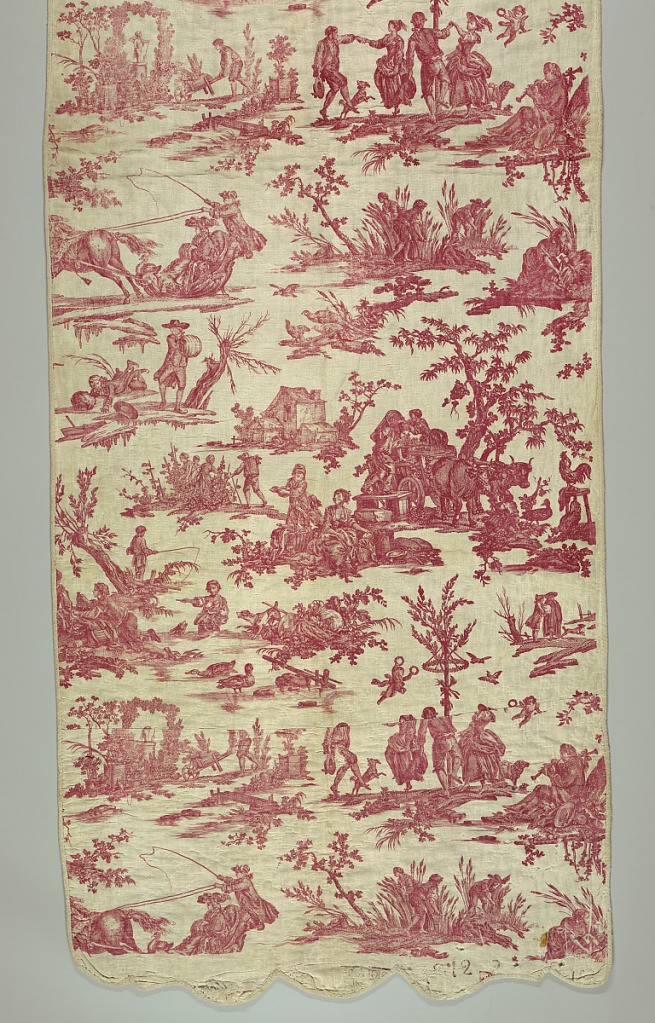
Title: Les Quatre Saisons
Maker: Oberkampf & Cie., Jouy-en-Josas, France, 1759–1815
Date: late 18th century
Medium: cotton Technique: printed by engraved plate on plain weave
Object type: Panel
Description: Long panel of rural scenes indicative of the four seasons of the year (skating, maypole, fishing, harvesting) in red on white. Panel bound with woven tape on both sides. Quilted.